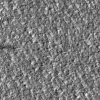
Atmospheric dust classification: not_dusty